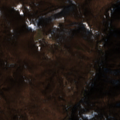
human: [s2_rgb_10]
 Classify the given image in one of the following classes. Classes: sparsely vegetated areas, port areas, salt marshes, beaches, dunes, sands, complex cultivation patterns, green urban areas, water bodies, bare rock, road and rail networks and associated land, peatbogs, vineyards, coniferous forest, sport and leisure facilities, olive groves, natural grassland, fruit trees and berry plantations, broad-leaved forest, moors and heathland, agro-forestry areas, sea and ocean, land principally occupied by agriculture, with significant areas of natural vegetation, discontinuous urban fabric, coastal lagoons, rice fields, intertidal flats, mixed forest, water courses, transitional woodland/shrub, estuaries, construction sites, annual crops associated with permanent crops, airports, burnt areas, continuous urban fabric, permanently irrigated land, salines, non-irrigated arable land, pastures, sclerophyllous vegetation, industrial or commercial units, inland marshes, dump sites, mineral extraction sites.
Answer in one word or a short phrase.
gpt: broad-leaved forest, transitional woodland/shrub